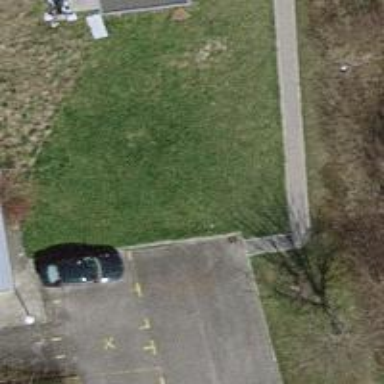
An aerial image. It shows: Raised kerb.